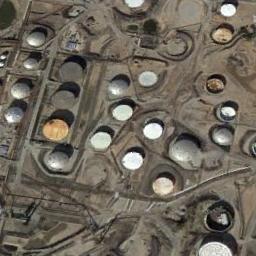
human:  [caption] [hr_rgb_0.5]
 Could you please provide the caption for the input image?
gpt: There are several roads of different lengths beside the storage tanks .

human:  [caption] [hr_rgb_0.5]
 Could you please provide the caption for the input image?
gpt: There are many differently sized storage tanks in the factory .

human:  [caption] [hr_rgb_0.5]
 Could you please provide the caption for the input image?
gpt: There are many storage tanks on the bare land .

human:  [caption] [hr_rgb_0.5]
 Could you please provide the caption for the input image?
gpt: There are five storage tanks on the side of the white house .

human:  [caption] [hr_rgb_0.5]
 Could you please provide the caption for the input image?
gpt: There are many storage tanks arranged irregularly .